Question: In SPSS it is fairly easy to create a summary table of categorical variables using "Custom Tables":

General and expandable solutions are preferred, and solutions using the
Plyr and/or Reshape2 packages, because I am trying to learn those.
Example Data: (mtcars is in the R installation)
'''
df <- colwise(function(x) as.factor(x) ) (mtcars[,8:11])
'''
P.S.
Please note, my goal is to get everything in table like in the picture.
I have been strugling for many hours but my attempts have been so poor that posting the code probably won't add to the comprehensibility of the question.
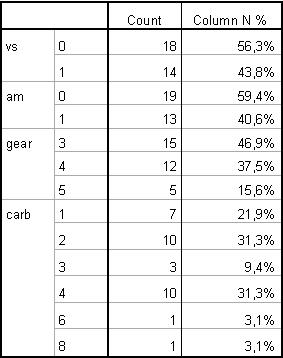
Answer: One way to get the output, but not the formatting:
'''
library(plyr)
ldply(mtcars[,8:11],function(x) t(rbind(names(table(x)),table(x),paste0(prop.table(table(x))*100,"%"))))
.id 1 2 3
1 vs 0 18 56.25%
2 vs 1 14 43.75%
3 am 0 19 59.375%
4 am 1 13 40.625%
5 gear 3 15 46.875%
6 gear 4 12 37.5%
7 gear 5 5 15.625%
8 carb 1 7 21.875%
9 carb 2 10 31.25%
10 carb 3 3 9.375%
11 carb 4 10 31.25%
12 carb 6 1 3.125%
13 carb 8 1 3.125%
'''